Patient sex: F
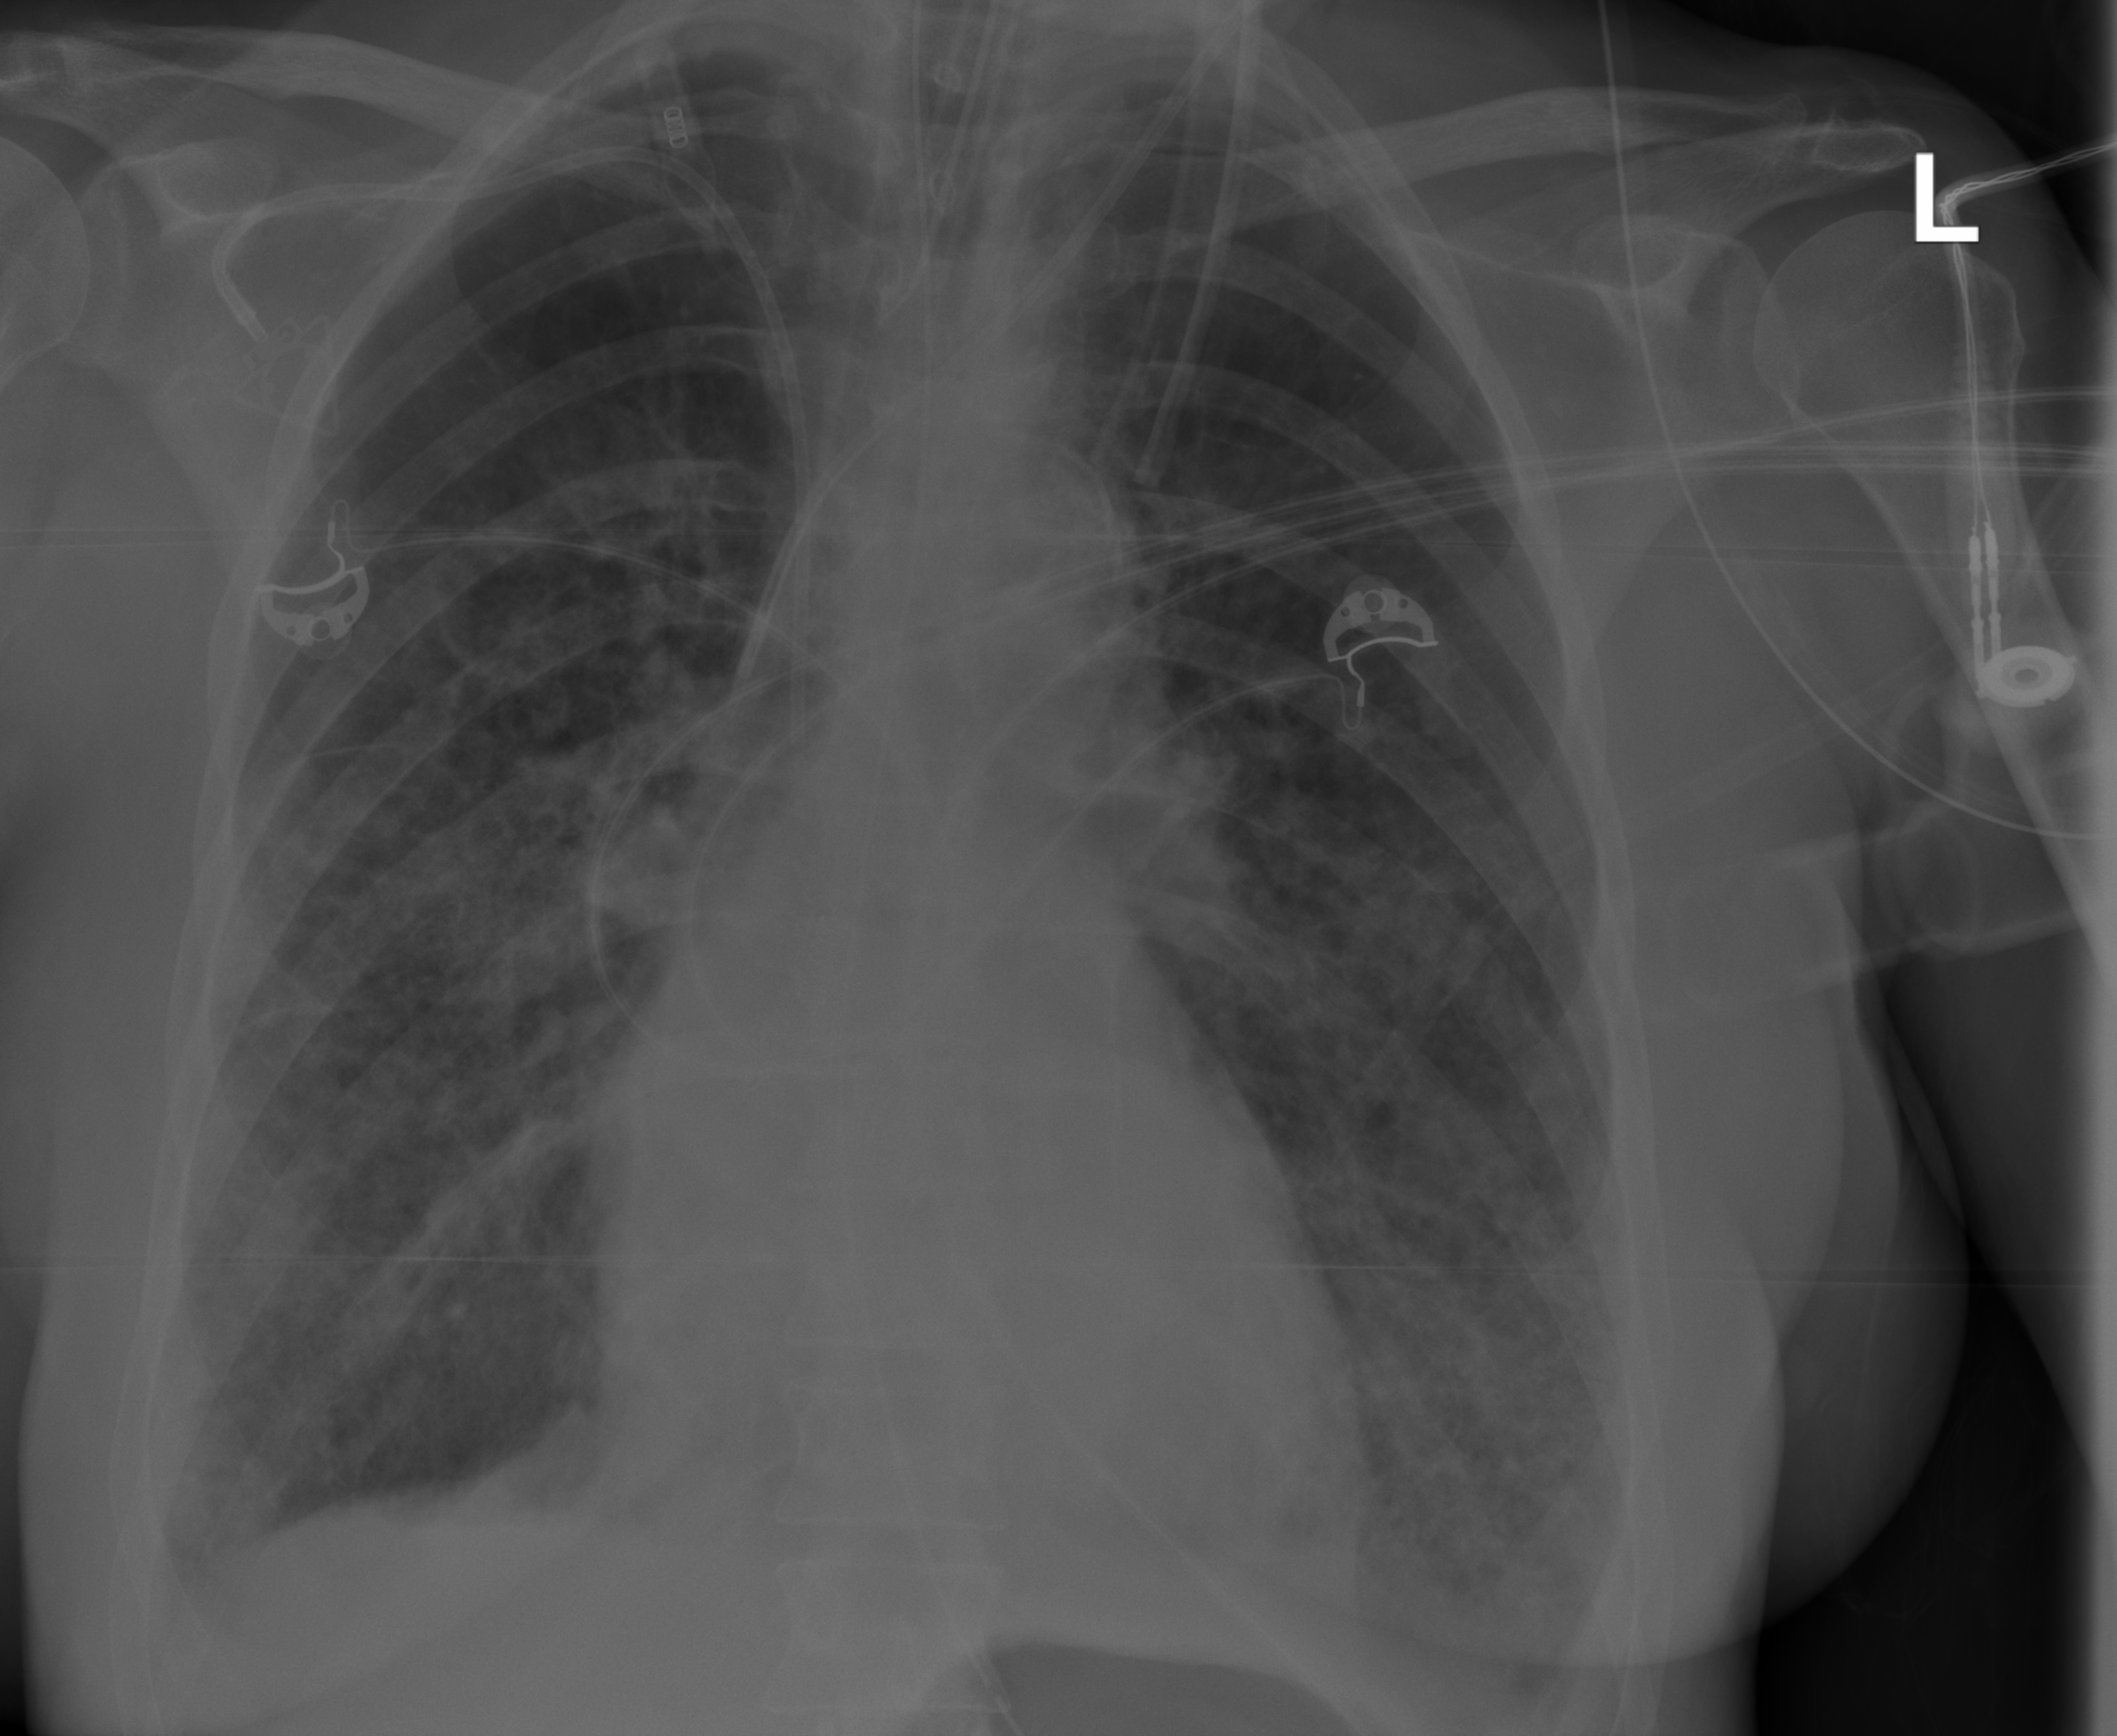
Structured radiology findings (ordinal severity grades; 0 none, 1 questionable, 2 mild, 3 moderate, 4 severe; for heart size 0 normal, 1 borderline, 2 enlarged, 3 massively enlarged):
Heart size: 0
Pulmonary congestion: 0
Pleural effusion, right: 2
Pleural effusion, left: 2
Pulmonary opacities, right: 2
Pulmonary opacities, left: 2
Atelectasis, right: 0
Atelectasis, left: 0